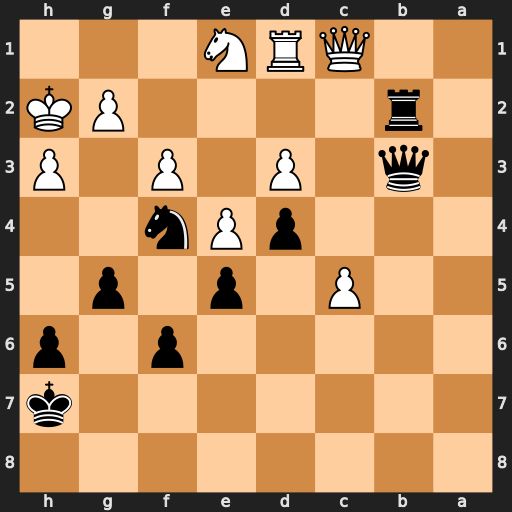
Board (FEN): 8/7k/5p1p/2P1p1p1/3pPn2/1q1P1P1P/1r4PK/2QRN3
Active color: b
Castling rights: -
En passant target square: -
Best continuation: Qa2 Qxb2 Qxb2